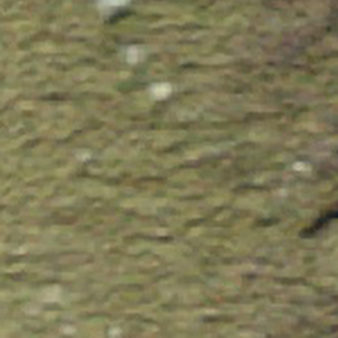
Label: other